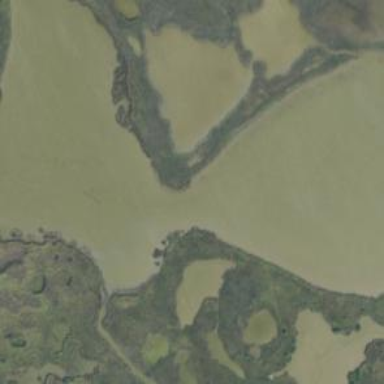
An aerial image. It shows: Tidal lake surrounded by water.